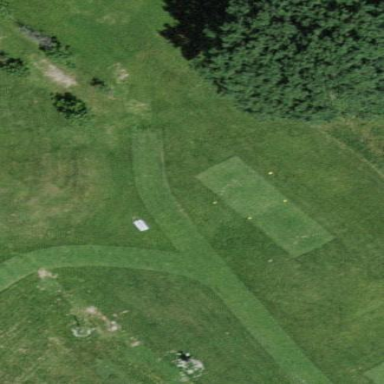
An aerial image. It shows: Golf tee on grass surface.